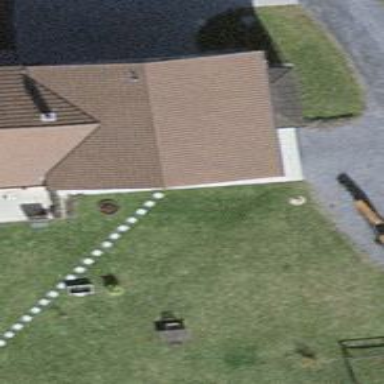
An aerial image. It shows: Simple and straightforward house.